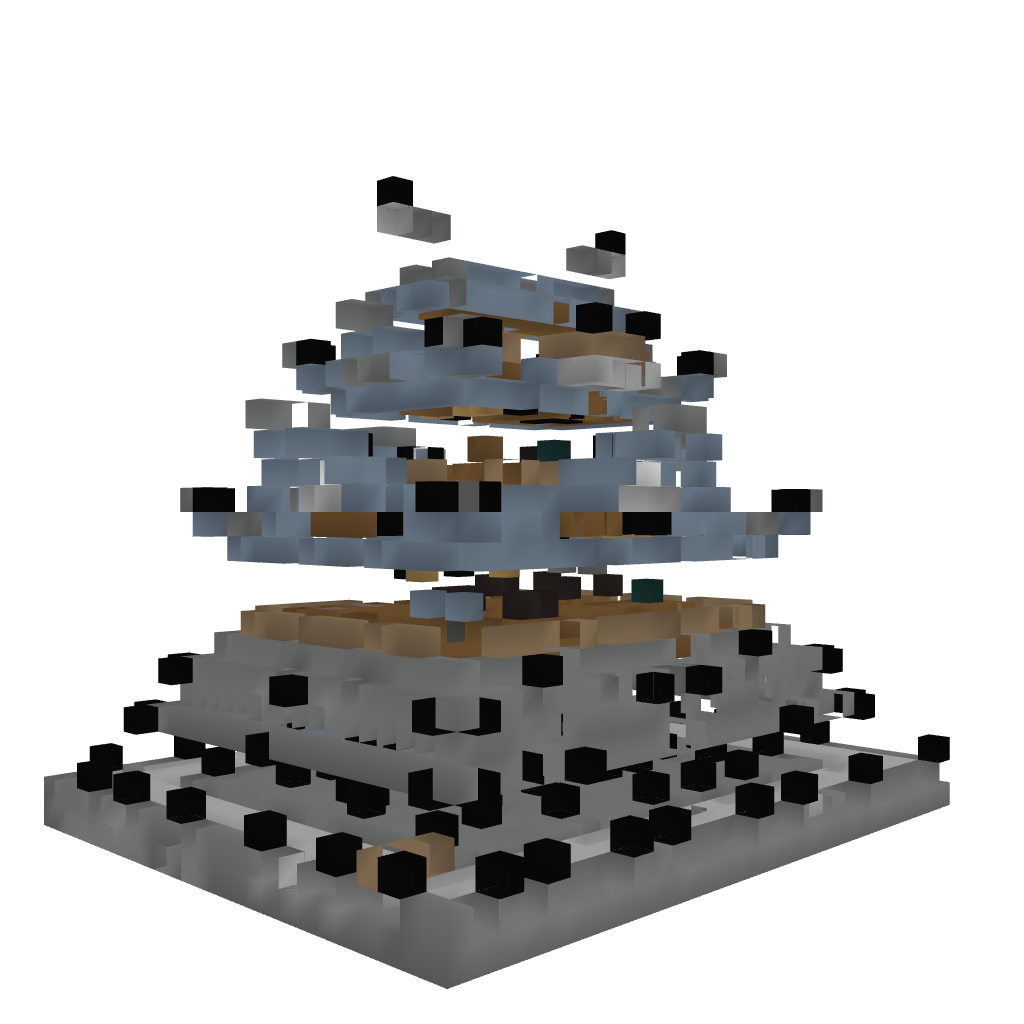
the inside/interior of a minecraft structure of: supreme house asian style